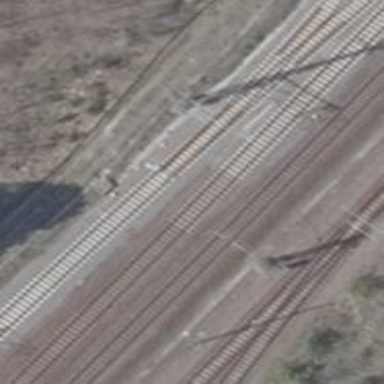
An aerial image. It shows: Railway switch.